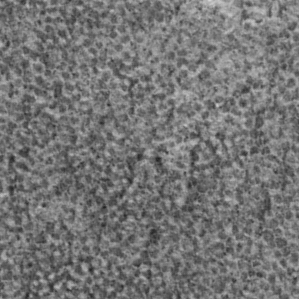
Label: frost